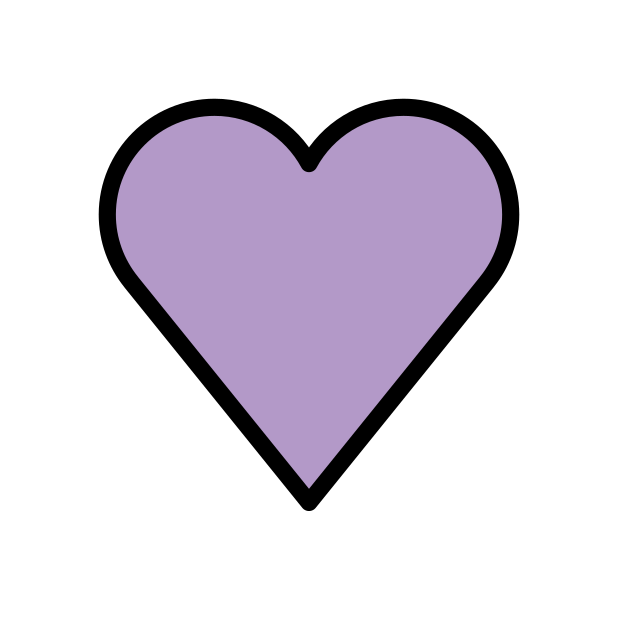
Emoji: 💜
Name: purple heart
Unicode: 0x1f49c